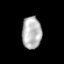
Tissue: prostate
Cell type: Epithelial cells
Senescence score: 0.3095
Nuclear area (px): 618
Mean DAPI intensity: 181.089